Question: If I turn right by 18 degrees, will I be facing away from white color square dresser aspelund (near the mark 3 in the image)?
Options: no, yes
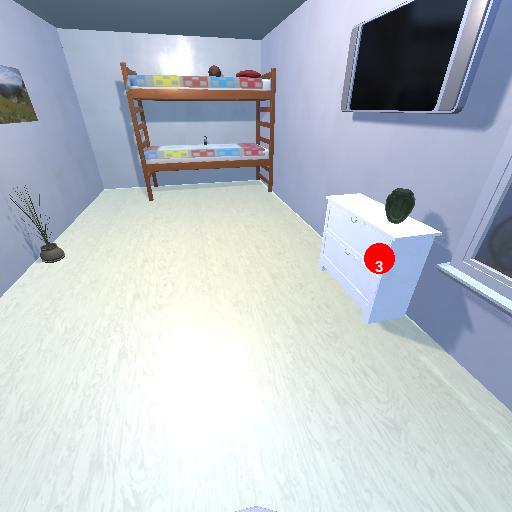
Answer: no